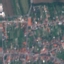
Land use / land cover class: Residential